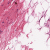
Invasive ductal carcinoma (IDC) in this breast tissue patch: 0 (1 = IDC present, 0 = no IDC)